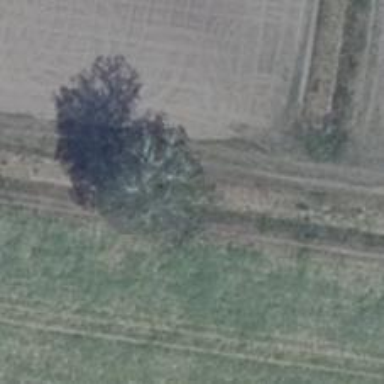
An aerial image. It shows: Landmark tree with broadleaved deciduous leaves.